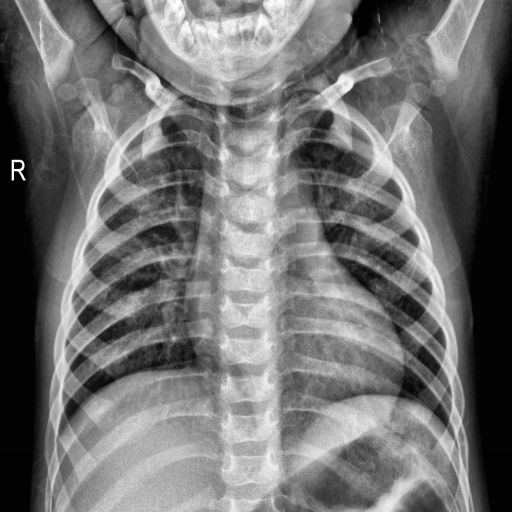
Finding: NORMAL